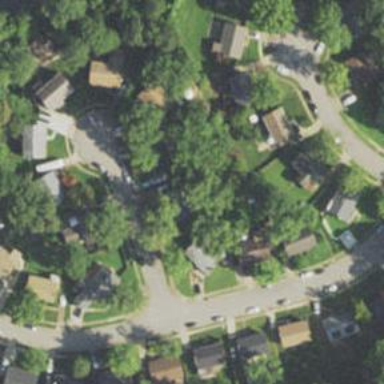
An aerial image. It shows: Asphalt road in residential area.